A scalogram of one vibration snapshot from a rotating bearing is shown, computed with a continuous wavelet transform. Classify the bearing condition as one of: normal, inner_race, outer_race, ball.
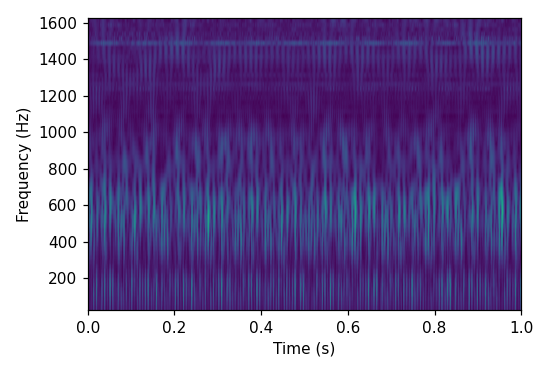
Answer: inner_race